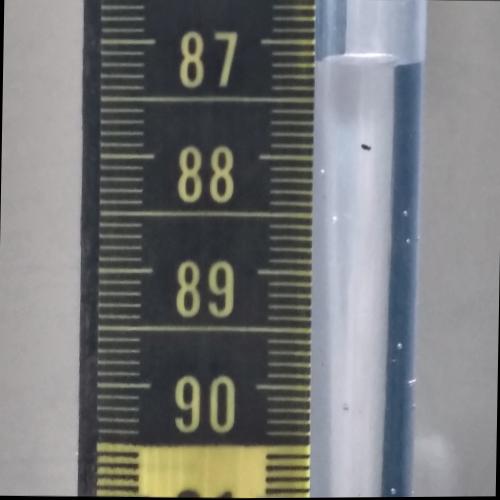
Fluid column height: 87.2 cm